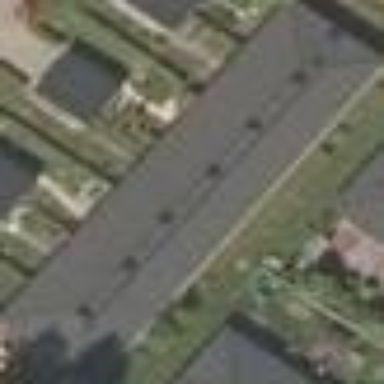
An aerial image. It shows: Hipped-roof terrace building.